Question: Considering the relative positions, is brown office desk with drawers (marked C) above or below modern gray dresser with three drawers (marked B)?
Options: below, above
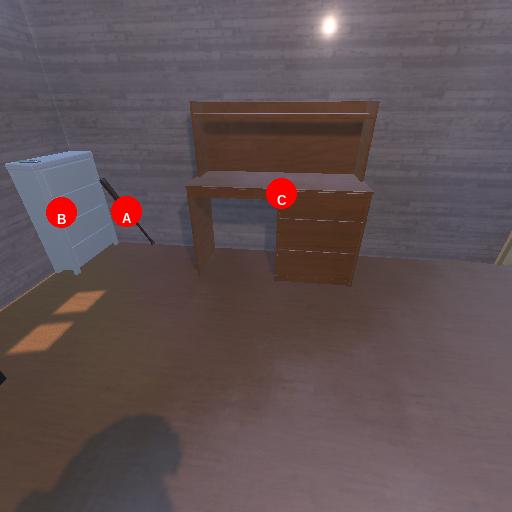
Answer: below